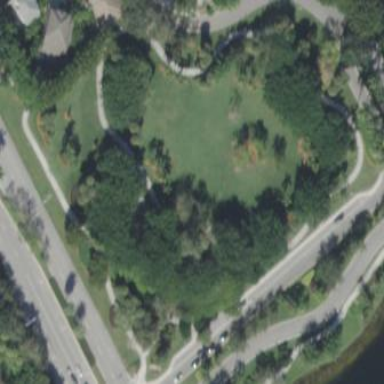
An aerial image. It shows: Lovely park for leisure and relaxation.